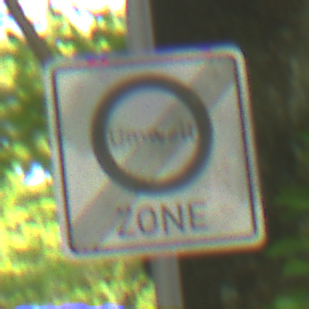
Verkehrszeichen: EndeUmweltzone
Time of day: MorningAfternoon
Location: Outdoor (RoadRail)
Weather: Clear
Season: NotSpecified
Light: Natural